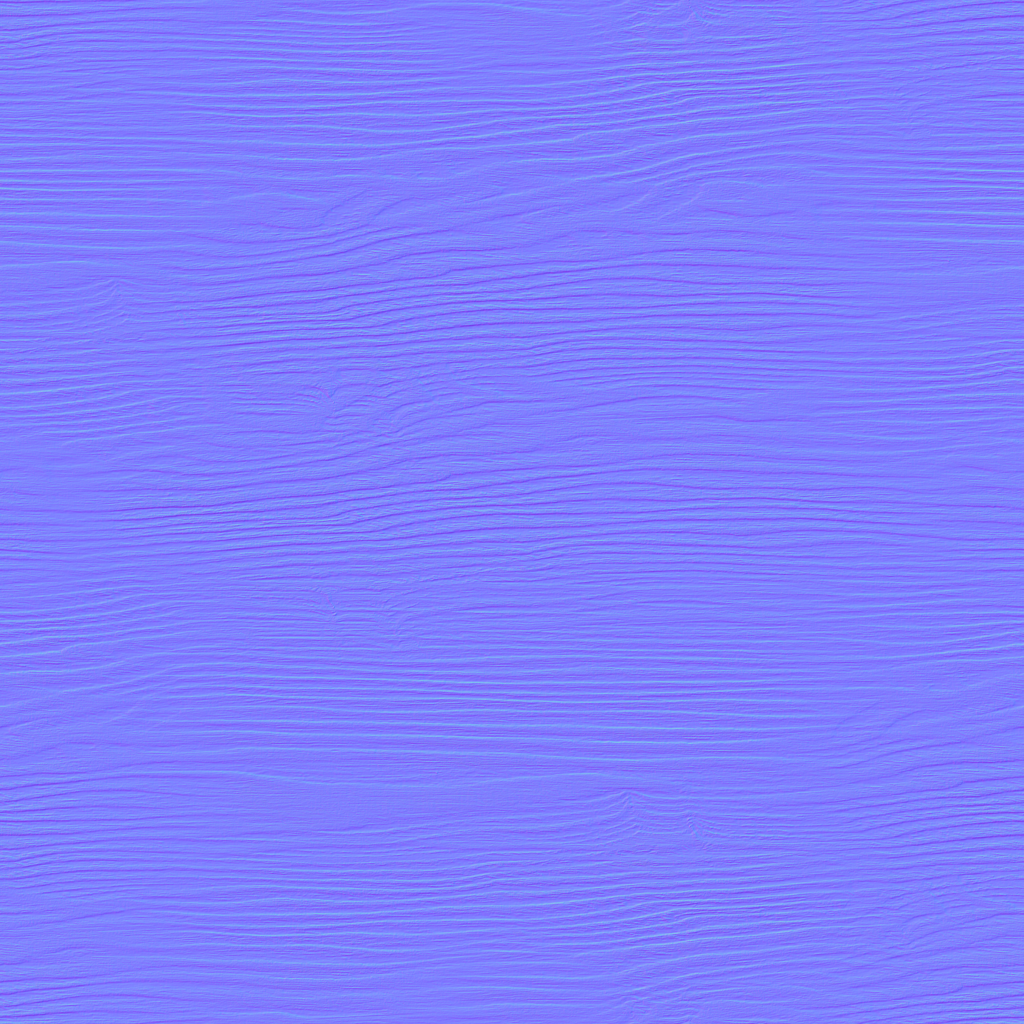
Texture map type: NormalDX